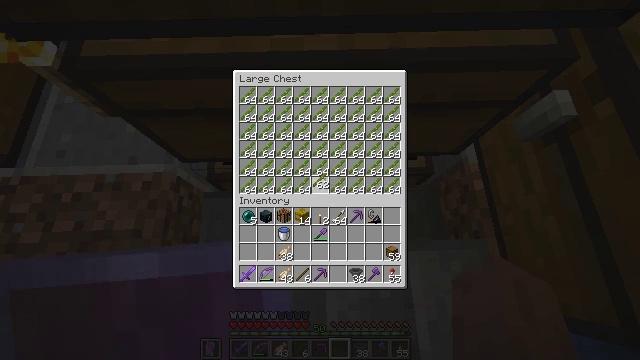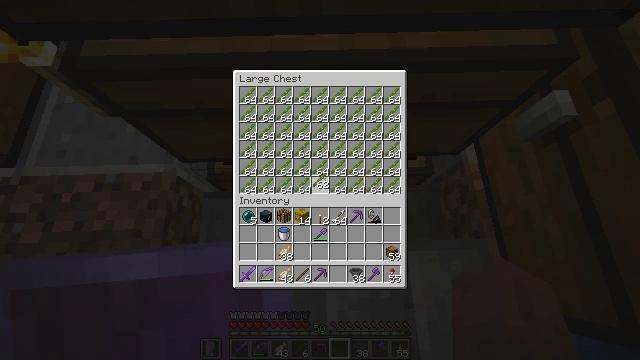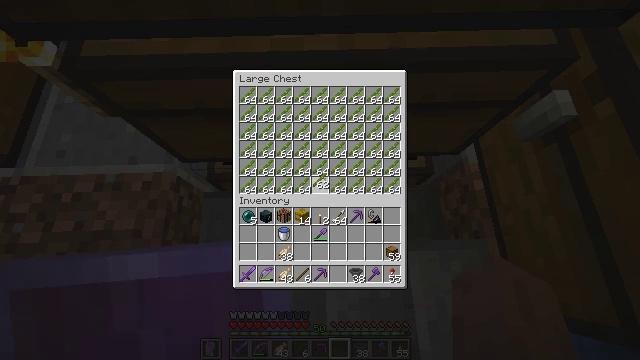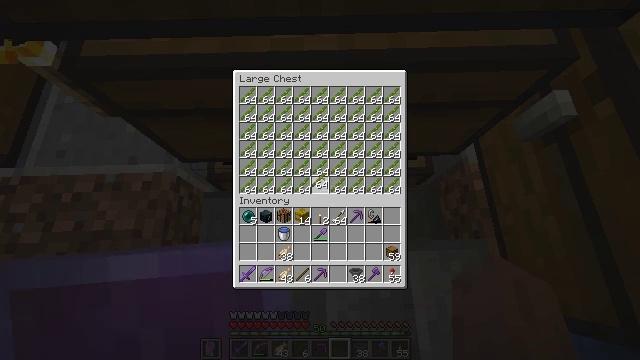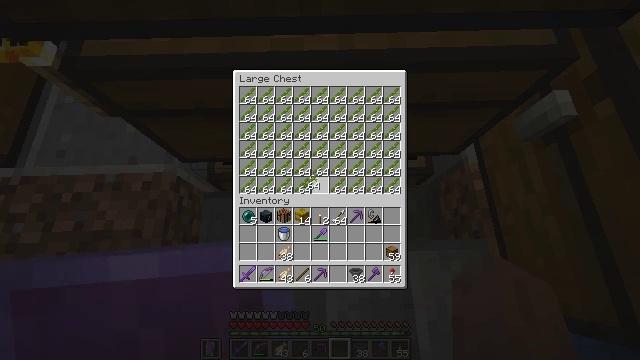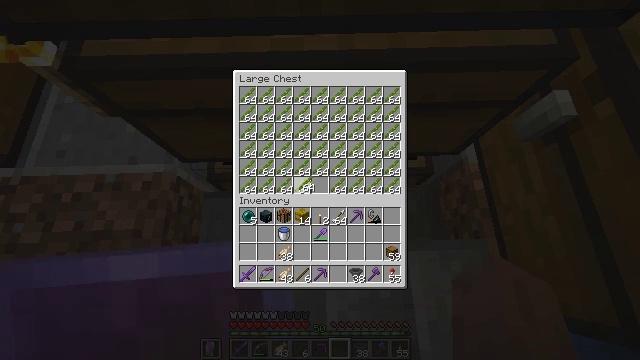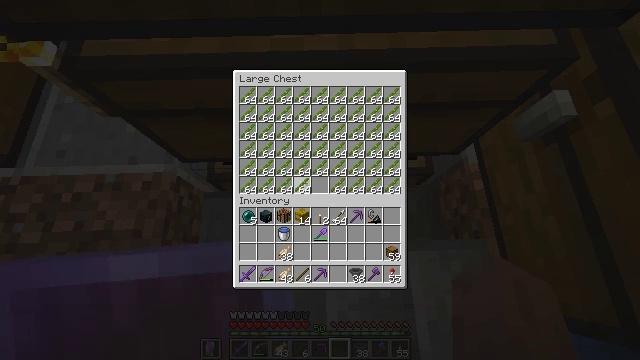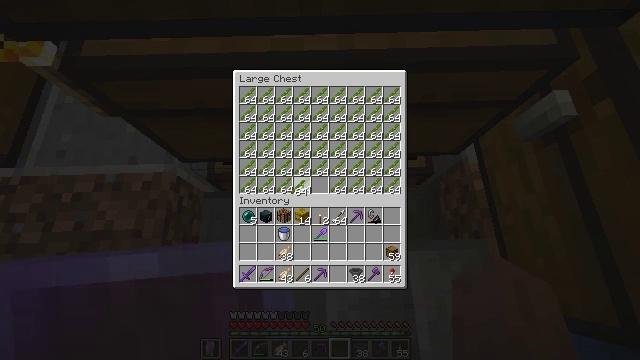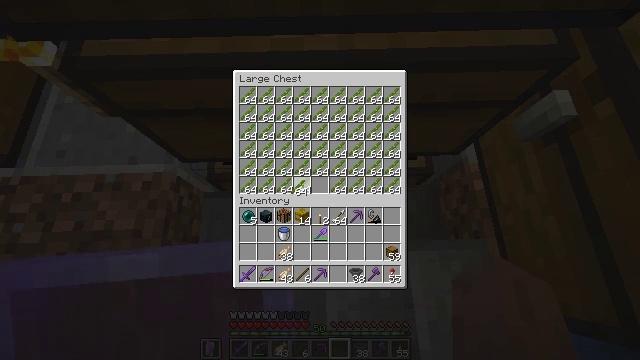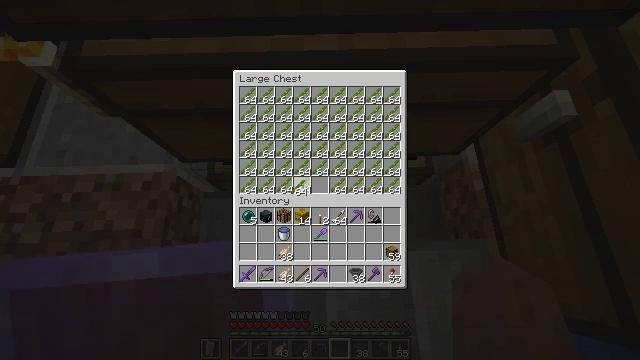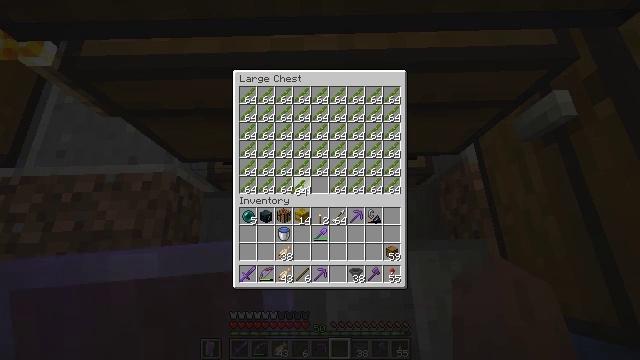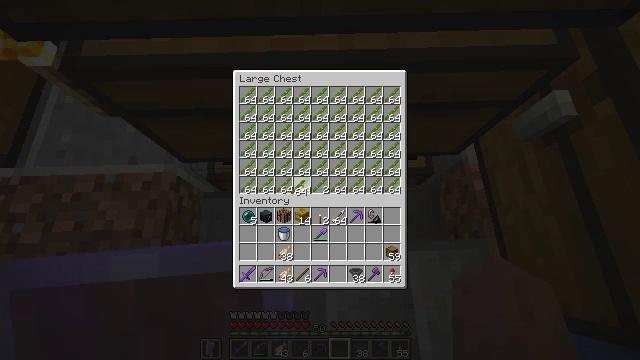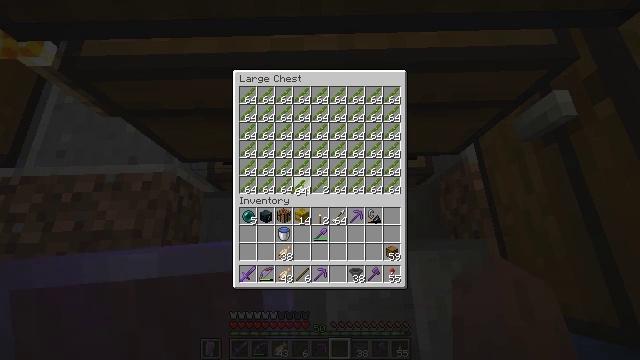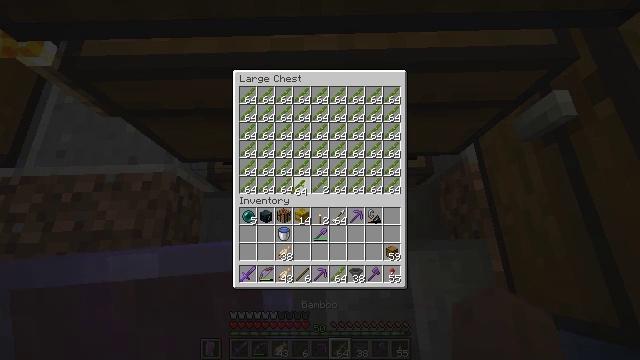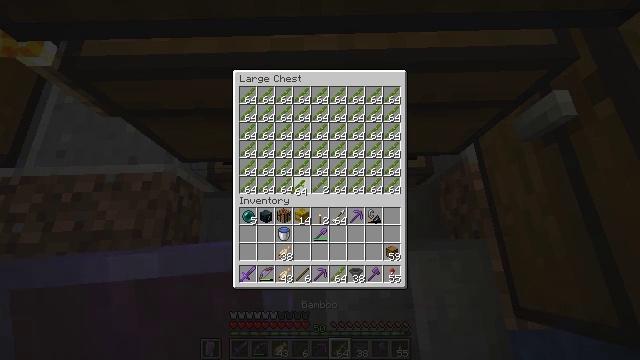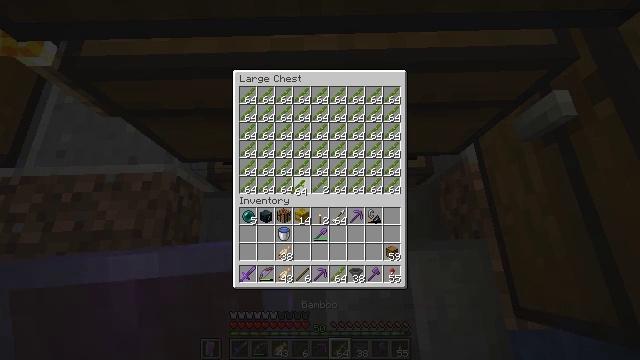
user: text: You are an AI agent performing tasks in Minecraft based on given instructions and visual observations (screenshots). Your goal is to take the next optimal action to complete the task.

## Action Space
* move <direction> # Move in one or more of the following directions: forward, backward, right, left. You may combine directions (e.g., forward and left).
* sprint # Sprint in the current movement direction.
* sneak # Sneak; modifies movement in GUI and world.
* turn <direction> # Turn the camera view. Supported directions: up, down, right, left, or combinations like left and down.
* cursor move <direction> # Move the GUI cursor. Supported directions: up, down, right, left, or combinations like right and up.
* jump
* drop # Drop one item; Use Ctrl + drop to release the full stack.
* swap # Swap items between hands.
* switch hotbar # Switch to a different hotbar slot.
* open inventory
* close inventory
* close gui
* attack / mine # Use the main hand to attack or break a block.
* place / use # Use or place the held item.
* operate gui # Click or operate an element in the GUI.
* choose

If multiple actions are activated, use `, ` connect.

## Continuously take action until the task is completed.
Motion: motion action
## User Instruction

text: Mine the chest to collect it.
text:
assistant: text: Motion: no_op
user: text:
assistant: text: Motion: no_op
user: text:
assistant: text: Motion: no_op
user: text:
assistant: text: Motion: turn left
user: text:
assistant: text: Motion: sneak
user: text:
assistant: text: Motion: sneak
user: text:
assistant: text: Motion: sneak
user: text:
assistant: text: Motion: sneak
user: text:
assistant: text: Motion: sneak
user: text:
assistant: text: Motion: sneak, attack / mine
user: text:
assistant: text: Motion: sneak, attack / mine
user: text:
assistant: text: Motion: sneak, attack / mine
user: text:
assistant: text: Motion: sneak
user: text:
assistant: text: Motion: sneak, attack / mine
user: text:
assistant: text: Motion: sneak, attack / mine
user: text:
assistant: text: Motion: sneak, attack / mine
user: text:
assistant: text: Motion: sneak
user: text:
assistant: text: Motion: sneak
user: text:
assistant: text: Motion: sneak
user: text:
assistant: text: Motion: sneak
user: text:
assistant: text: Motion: sneak
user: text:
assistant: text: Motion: sneak
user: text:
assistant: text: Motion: sneak
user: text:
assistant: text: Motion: sneak
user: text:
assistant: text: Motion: sneak
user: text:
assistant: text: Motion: sneak
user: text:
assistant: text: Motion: sneak
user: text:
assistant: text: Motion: no_op
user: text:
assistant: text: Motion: no_op
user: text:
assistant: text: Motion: attack / mine